Question: I am doing some XSLT - in one case I have a service that serializes to an XML file and my XSLT will pull this. In another case I have a webservice serialize the same object. The outputs are , as far as I can tell, identical. But the XQuery/XPath for the XML File does not work for the XML REST Service.
For example look at this picture that shows me loading a document from both sources and evaluating the same path for each.

How are these different? Why do they not evaluate the same?
XML From the File:
'''
<?xml version="1.0" encoding="utf-8"?>
<ArrayOfBusinessGroup xmlns:xsi="http://www.w3.org/2001/XMLSchema-instance" xmlns:xsd="http://www.w3.org/2001/XMLSchema">
<BusinessGroup>
<ListofSkills>
<SkillClass>
<SkillName>DTE</SkillName>
<InteractionCount>0</InteractionCount>
</SkillClass>
<SkillClass>
<SkillName>FIN</SkillName>
<InteractionCount>0</InteractionCount>
</SkillClass>
<SkillClass>
<SkillName>DPS</SkillName>
<InteractionCount>0</InteractionCount>
</SkillClass>
<SkillClass>
<SkillName>PPD Apps</SkillName>
<InteractionCount>0</InteractionCount>
</SkillClass>
<SkillClass>
<SkillName>FHD New</SkillName>
<InteractionCount>0</InteractionCount>
</SkillClass>
<SkillClass>
<SkillName>FHD Existing</SkillName>
<InteractionCount>0</InteractionCount>
</SkillClass>
</ListofSkills>
<GroupName>Apps Chat</GroupName>
</BusinessGroup>
'''
XML From the Webservice:
'''
This XML file does not appear to have any style information associated with it. The document tree is shown below.
<ArrayOfBusinessGroup xmlns="http://schemas.datacontract.org/2004/07/ININ.WCF.DeloitteSIC.Models" xmlns:i="http://www.w3.org/2001/XMLSchema-instance">
<BusinessGroup>
<GroupName>Apps Chat</GroupName>
<ListofSkills>
<SkillClass>
<InteractionCount>2</InteractionCount>
<SkillName>DTE</SkillName>
</SkillClass>
<SkillClass>
<InteractionCount>0</InteractionCount>
<SkillName>FIN</SkillName>
</SkillClass>
<SkillClass>
<InteractionCount>0</InteractionCount>
<SkillName>DPS</SkillName>
</SkillClass>
<SkillClass>
<InteractionCount>0</InteractionCount>
<SkillName>PPD Apps</SkillName>
</SkillClass>
<SkillClass>
<InteractionCount>0</InteractionCount>
<SkillName>FHD New</SkillName>
</SkillClass>
<SkillClass>
<InteractionCount>0</InteractionCount>
<SkillName>FHD Existing</SkillName>
</SkillClass>
</ListofSkills>
</BusinessGroup>
'''
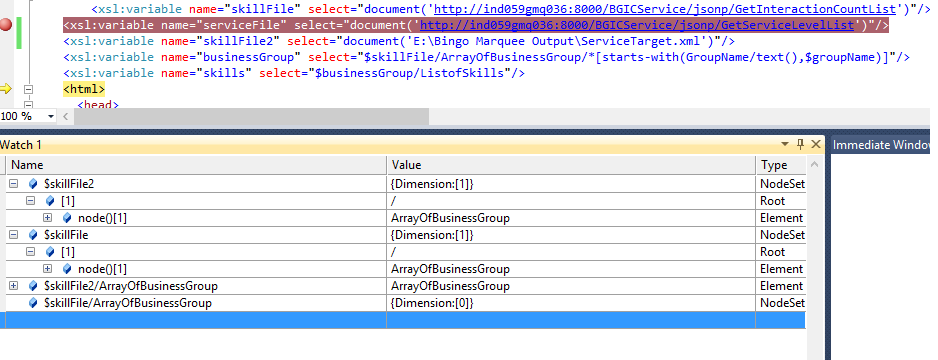
Answer: The issue here is that the XML returned from the webservice is using namespaces, but your XPaths are not. To properly use namespaces, you would:
Declare the namespace at the top of your XSLT (in the xsl:stylesheet tag):
'''
xmlns:dc="http://schemas.datacontract.org/2004/07/ININ.WCF.DeloitteSIC.Models"
'''
Then instead of referring to elements just by their names, you would prefix the names with the declared prefix:
'''
$skillFile/dc:ArrayOfBusinessGroup/*[starts-with(dc:GroupName, $groupName)]
'''